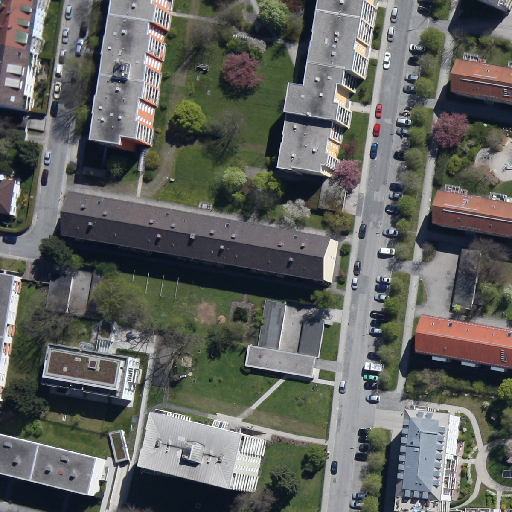
Referring expression: light-duty vehicle